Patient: sex M, age 47
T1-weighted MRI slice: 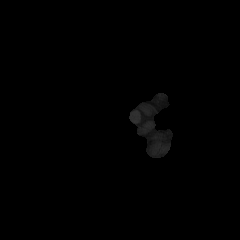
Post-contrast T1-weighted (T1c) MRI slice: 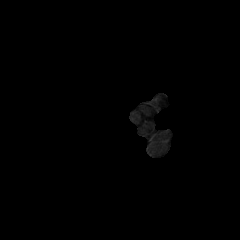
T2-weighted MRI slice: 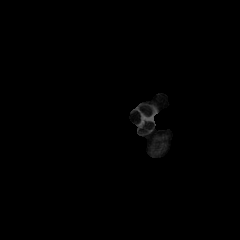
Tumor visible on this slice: no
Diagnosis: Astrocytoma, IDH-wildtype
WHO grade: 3